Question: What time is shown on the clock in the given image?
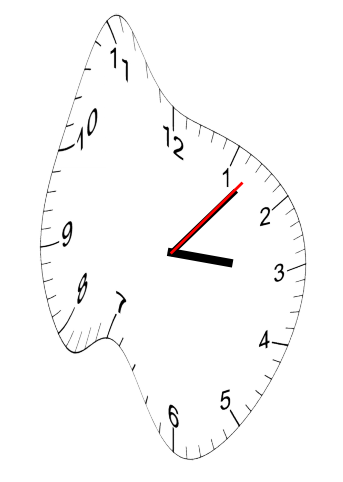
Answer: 03:07:07